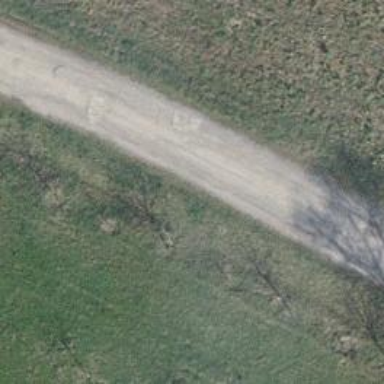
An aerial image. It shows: Unclassified road.